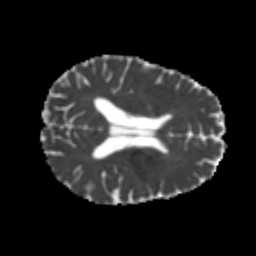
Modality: MD
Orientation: axial
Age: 26
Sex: male
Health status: healthy
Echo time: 0.074 s